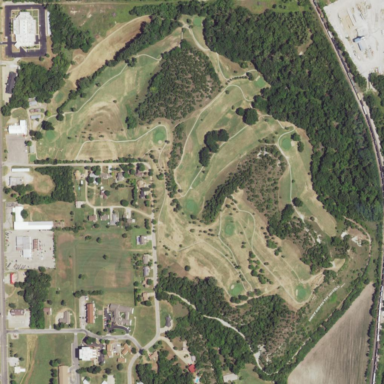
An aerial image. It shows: Golf course surrounded by greenery.